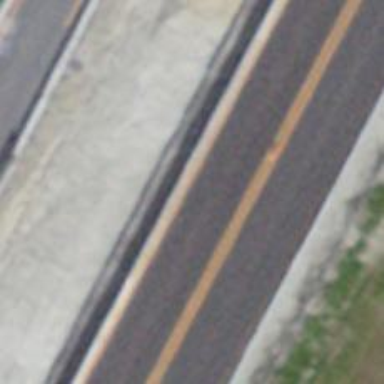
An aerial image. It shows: Asphalt trunk highway designated as motorroad.